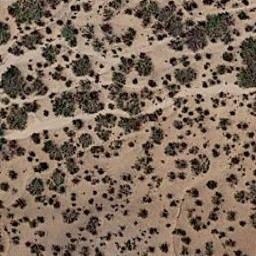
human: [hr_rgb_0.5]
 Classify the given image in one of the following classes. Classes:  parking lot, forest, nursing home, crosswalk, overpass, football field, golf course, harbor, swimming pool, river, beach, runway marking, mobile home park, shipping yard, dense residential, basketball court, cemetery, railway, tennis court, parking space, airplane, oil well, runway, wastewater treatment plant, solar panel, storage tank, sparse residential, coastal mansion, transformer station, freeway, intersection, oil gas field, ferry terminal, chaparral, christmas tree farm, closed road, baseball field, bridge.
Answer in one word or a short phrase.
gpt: chaparral